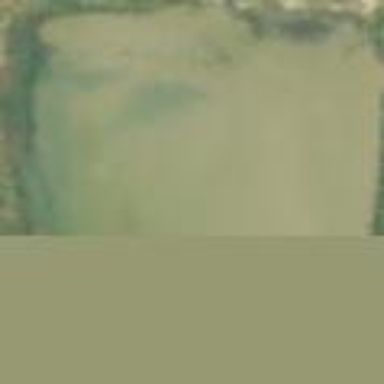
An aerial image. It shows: Peaceful pond surrounded by nature.